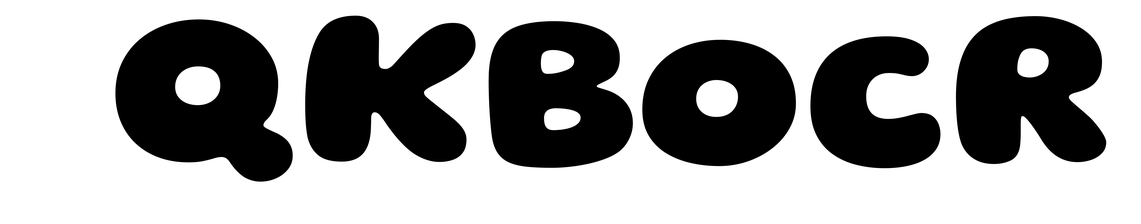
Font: Gluten_ExtraBold